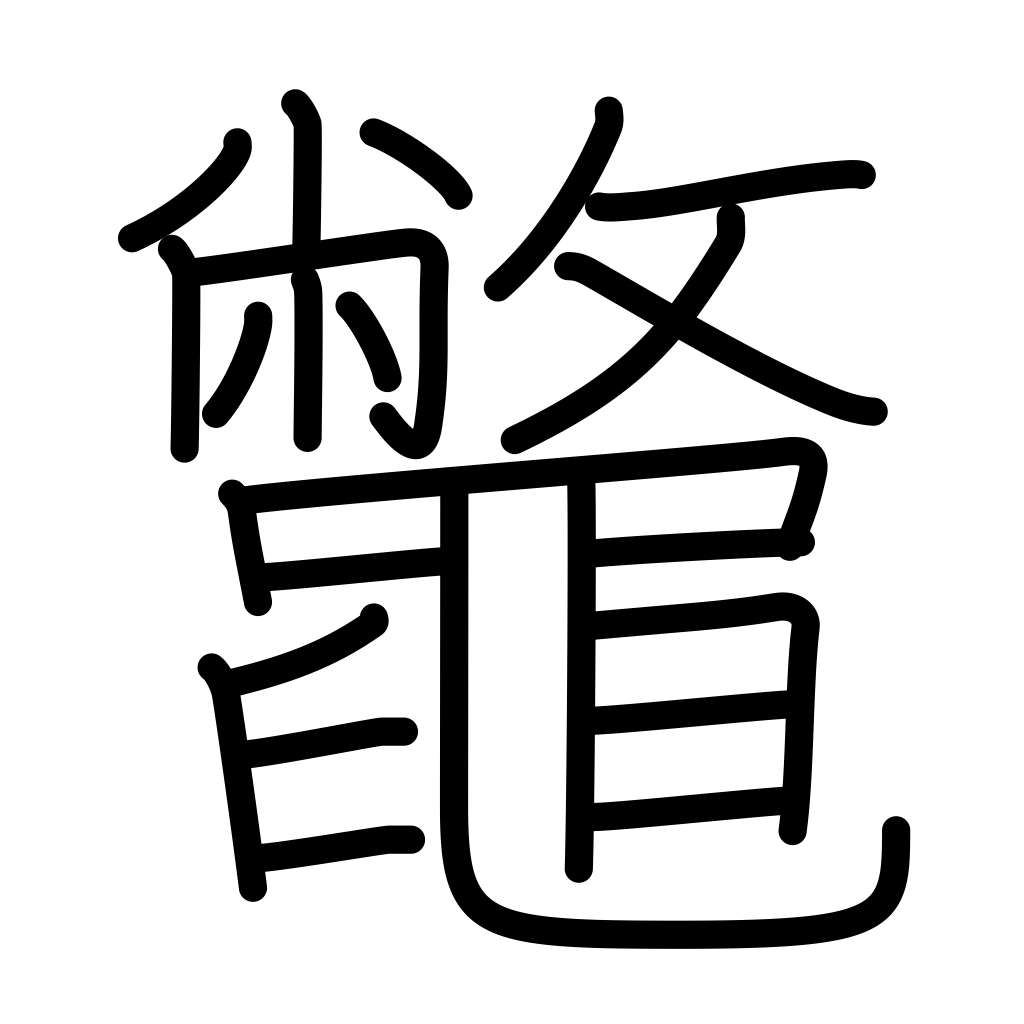
Meaning: snapping turtle, fresh-water turtle